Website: home-depot
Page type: delivery-shipping
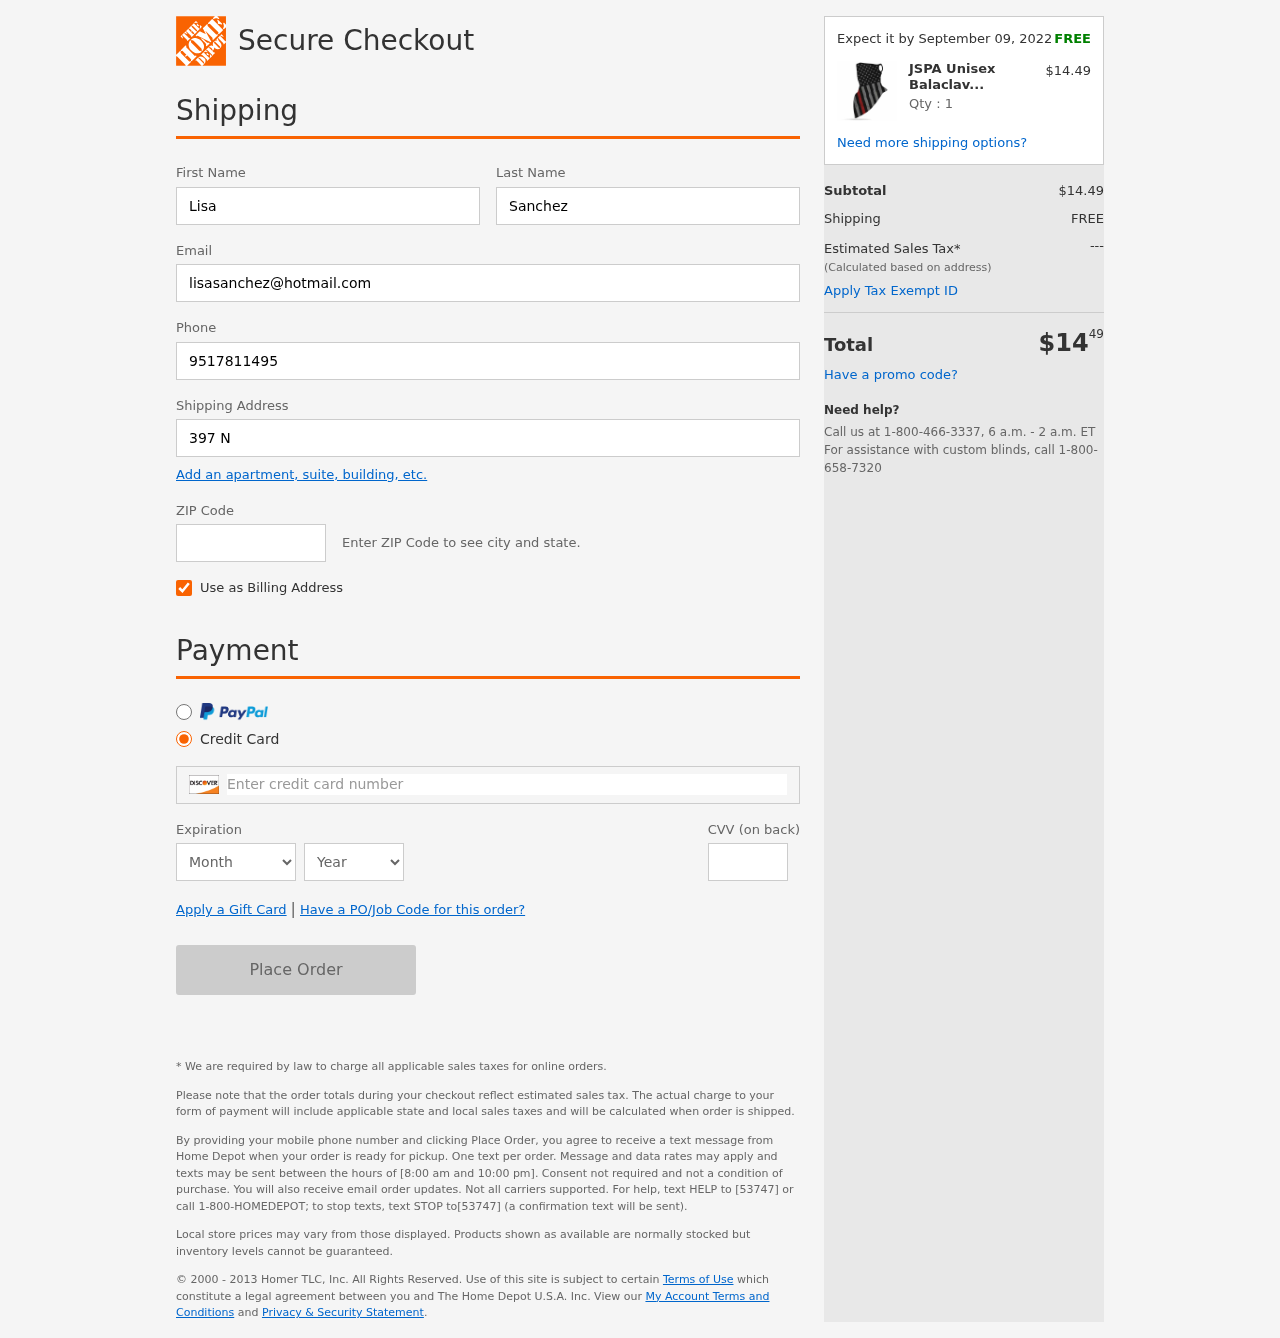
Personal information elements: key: PII_CARD_CVV
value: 285
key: PII_CARD_EXPIRY_MONTH
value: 07
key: PII_CARD_EXPIRY_YEAR
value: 29
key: PII_CARD_NUMBER
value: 6011 3026 6589 1119
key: PII_EMAIL
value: lisasanchez@hotmail.com
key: PII_FIRSTNAME
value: Lisa
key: PII_LASTNAME
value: Sanchez
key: PII_PHONE
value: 9517811495
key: PII_POSTCODE
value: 17116
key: PII_STREET
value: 397 Nicholas Brook
Product elements: key: PRODUCT1_NAME
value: JSPA Unisex Balaclava Ear Hanger Mask Sun Protection Face Mask Balaclava for Men Women Washable Face
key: PRODUCT1_PRICE
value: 14.49
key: PRODUCT1_QUANTITY
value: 1
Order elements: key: ORDER_DELIVERY_DATE
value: Expect it by September 09, 2022
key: ORDER_SUBTOTAL
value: $14.49
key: ORDER_SHIPPING_COST
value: FREE
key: ORDER_TOTAL
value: $1449